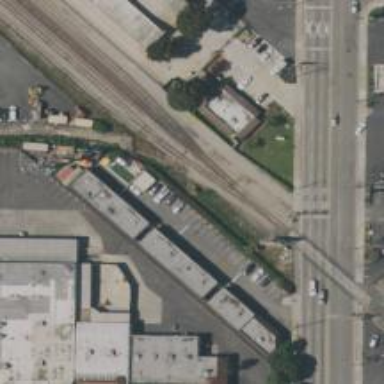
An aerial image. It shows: Railway siding for service.